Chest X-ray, AP view. Patient: 33 years old, sex M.
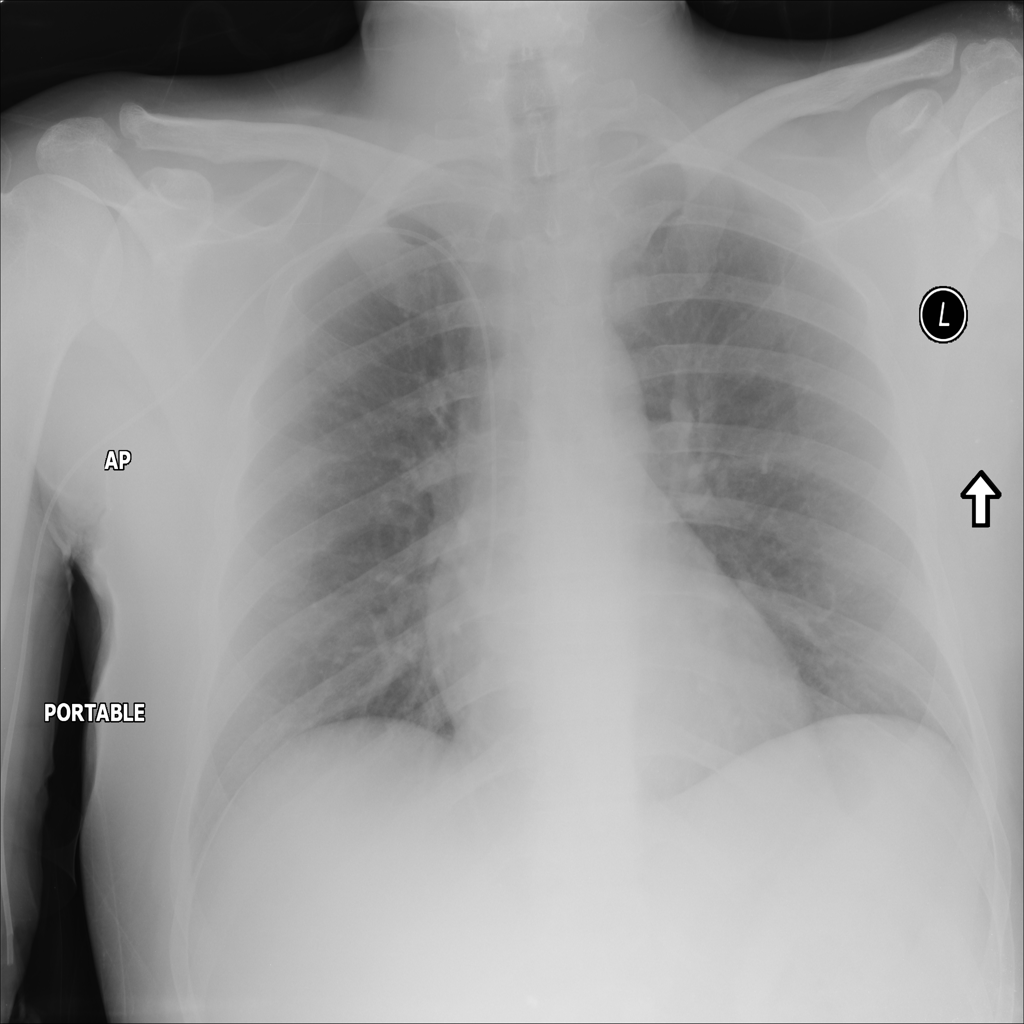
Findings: No Finding